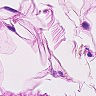
Metastatic tissue present: no